Question: Count the number of objects in the diagram.
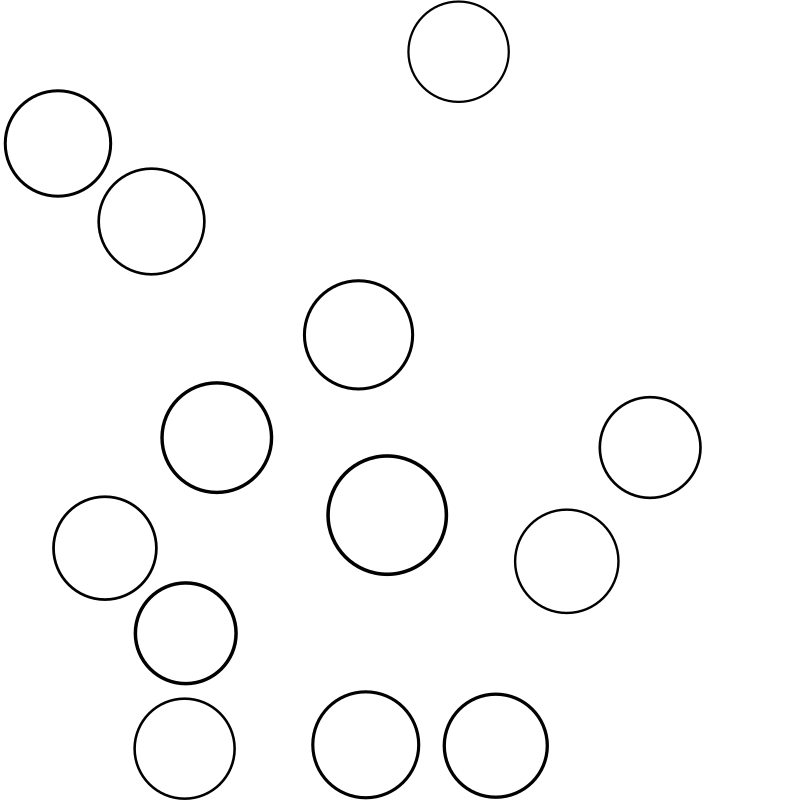
Answer: 13